Field crop: tomato
Growth stage: 2
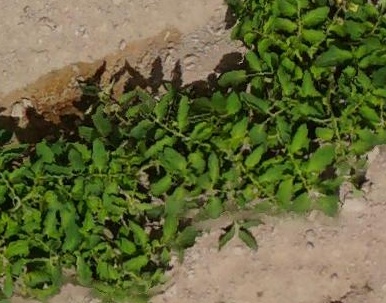
Species: tomato